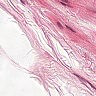
Metastatic tissue present: no